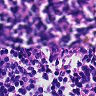
Metastatic tissue present: no